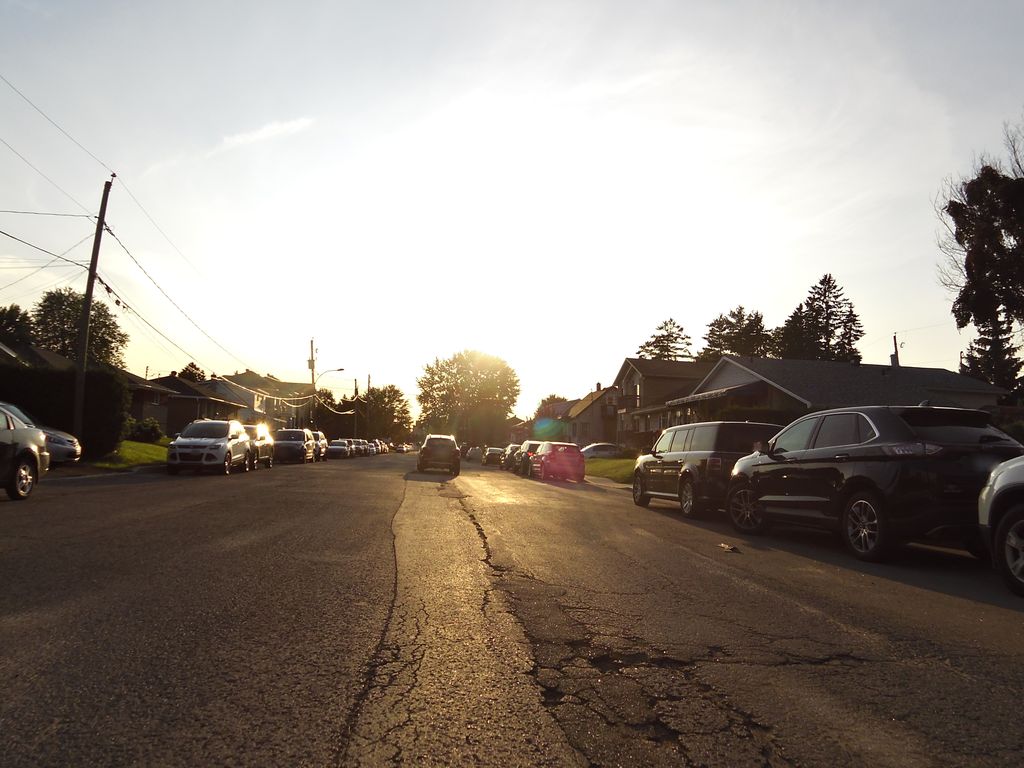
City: ottawa-gatineau